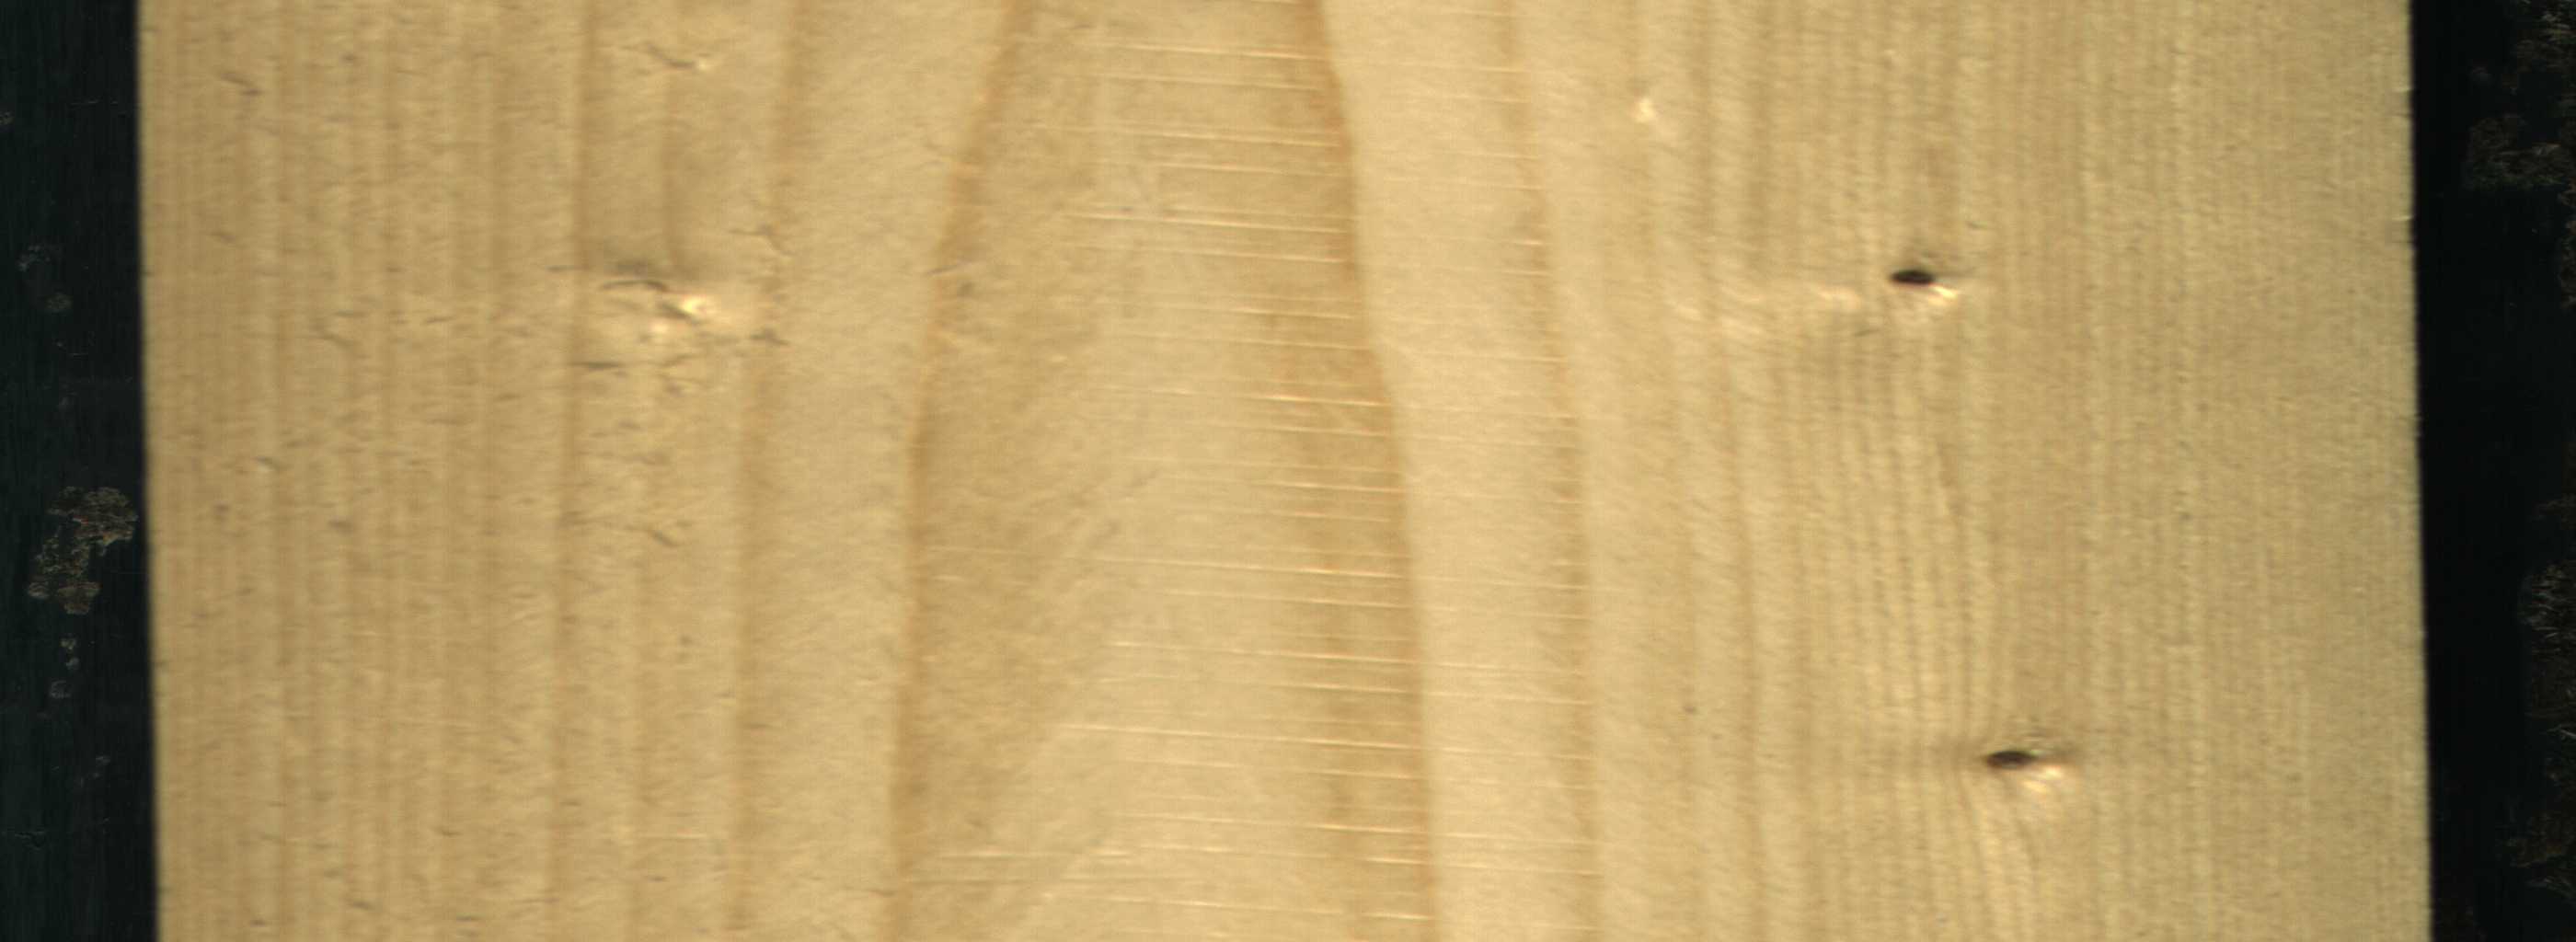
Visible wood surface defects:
Dead_Knot
Dead_Knot